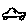
Label: car